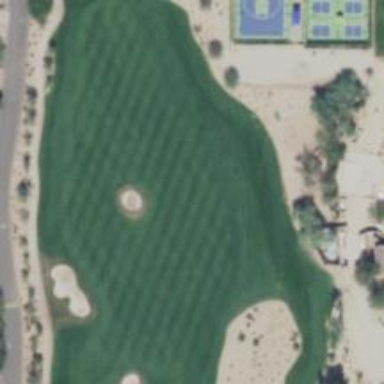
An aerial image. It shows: Pathway for golfing.